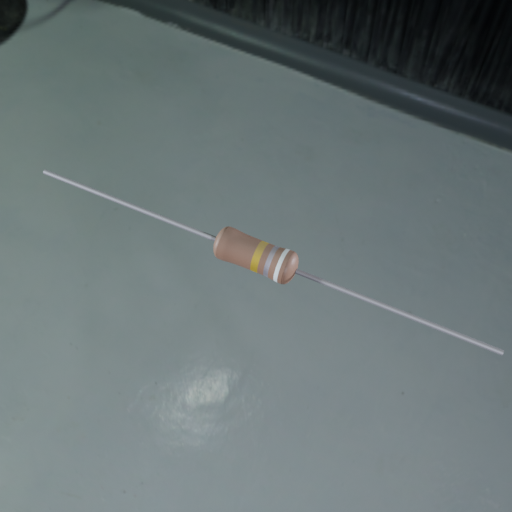
Resistor colour bands (in order): gold, silver, white